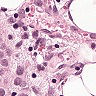
Metastatic tissue present: yes